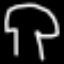
Label: mushroom